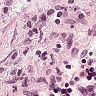
Metastatic tissue present: no